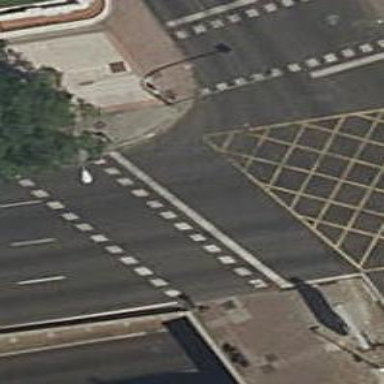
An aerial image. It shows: Traffic signals at road crossing.